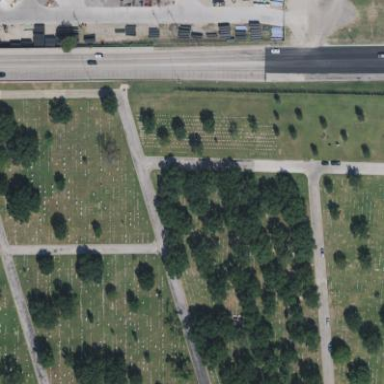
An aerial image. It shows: Grave yard.